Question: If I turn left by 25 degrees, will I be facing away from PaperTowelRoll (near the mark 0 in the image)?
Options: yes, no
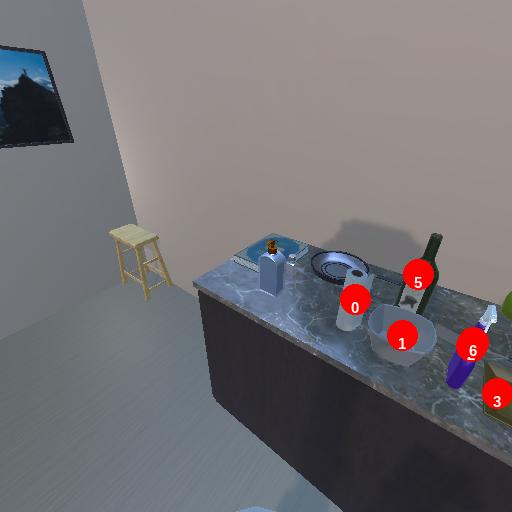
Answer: yes